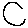
Label: moon